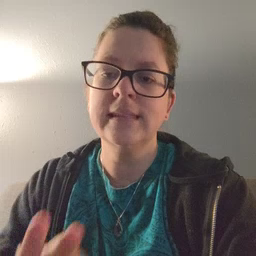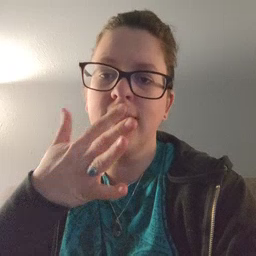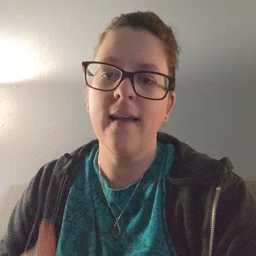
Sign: snack